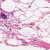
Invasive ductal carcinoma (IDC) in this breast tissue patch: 0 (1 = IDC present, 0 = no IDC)